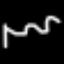
Label: squiggle